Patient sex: M
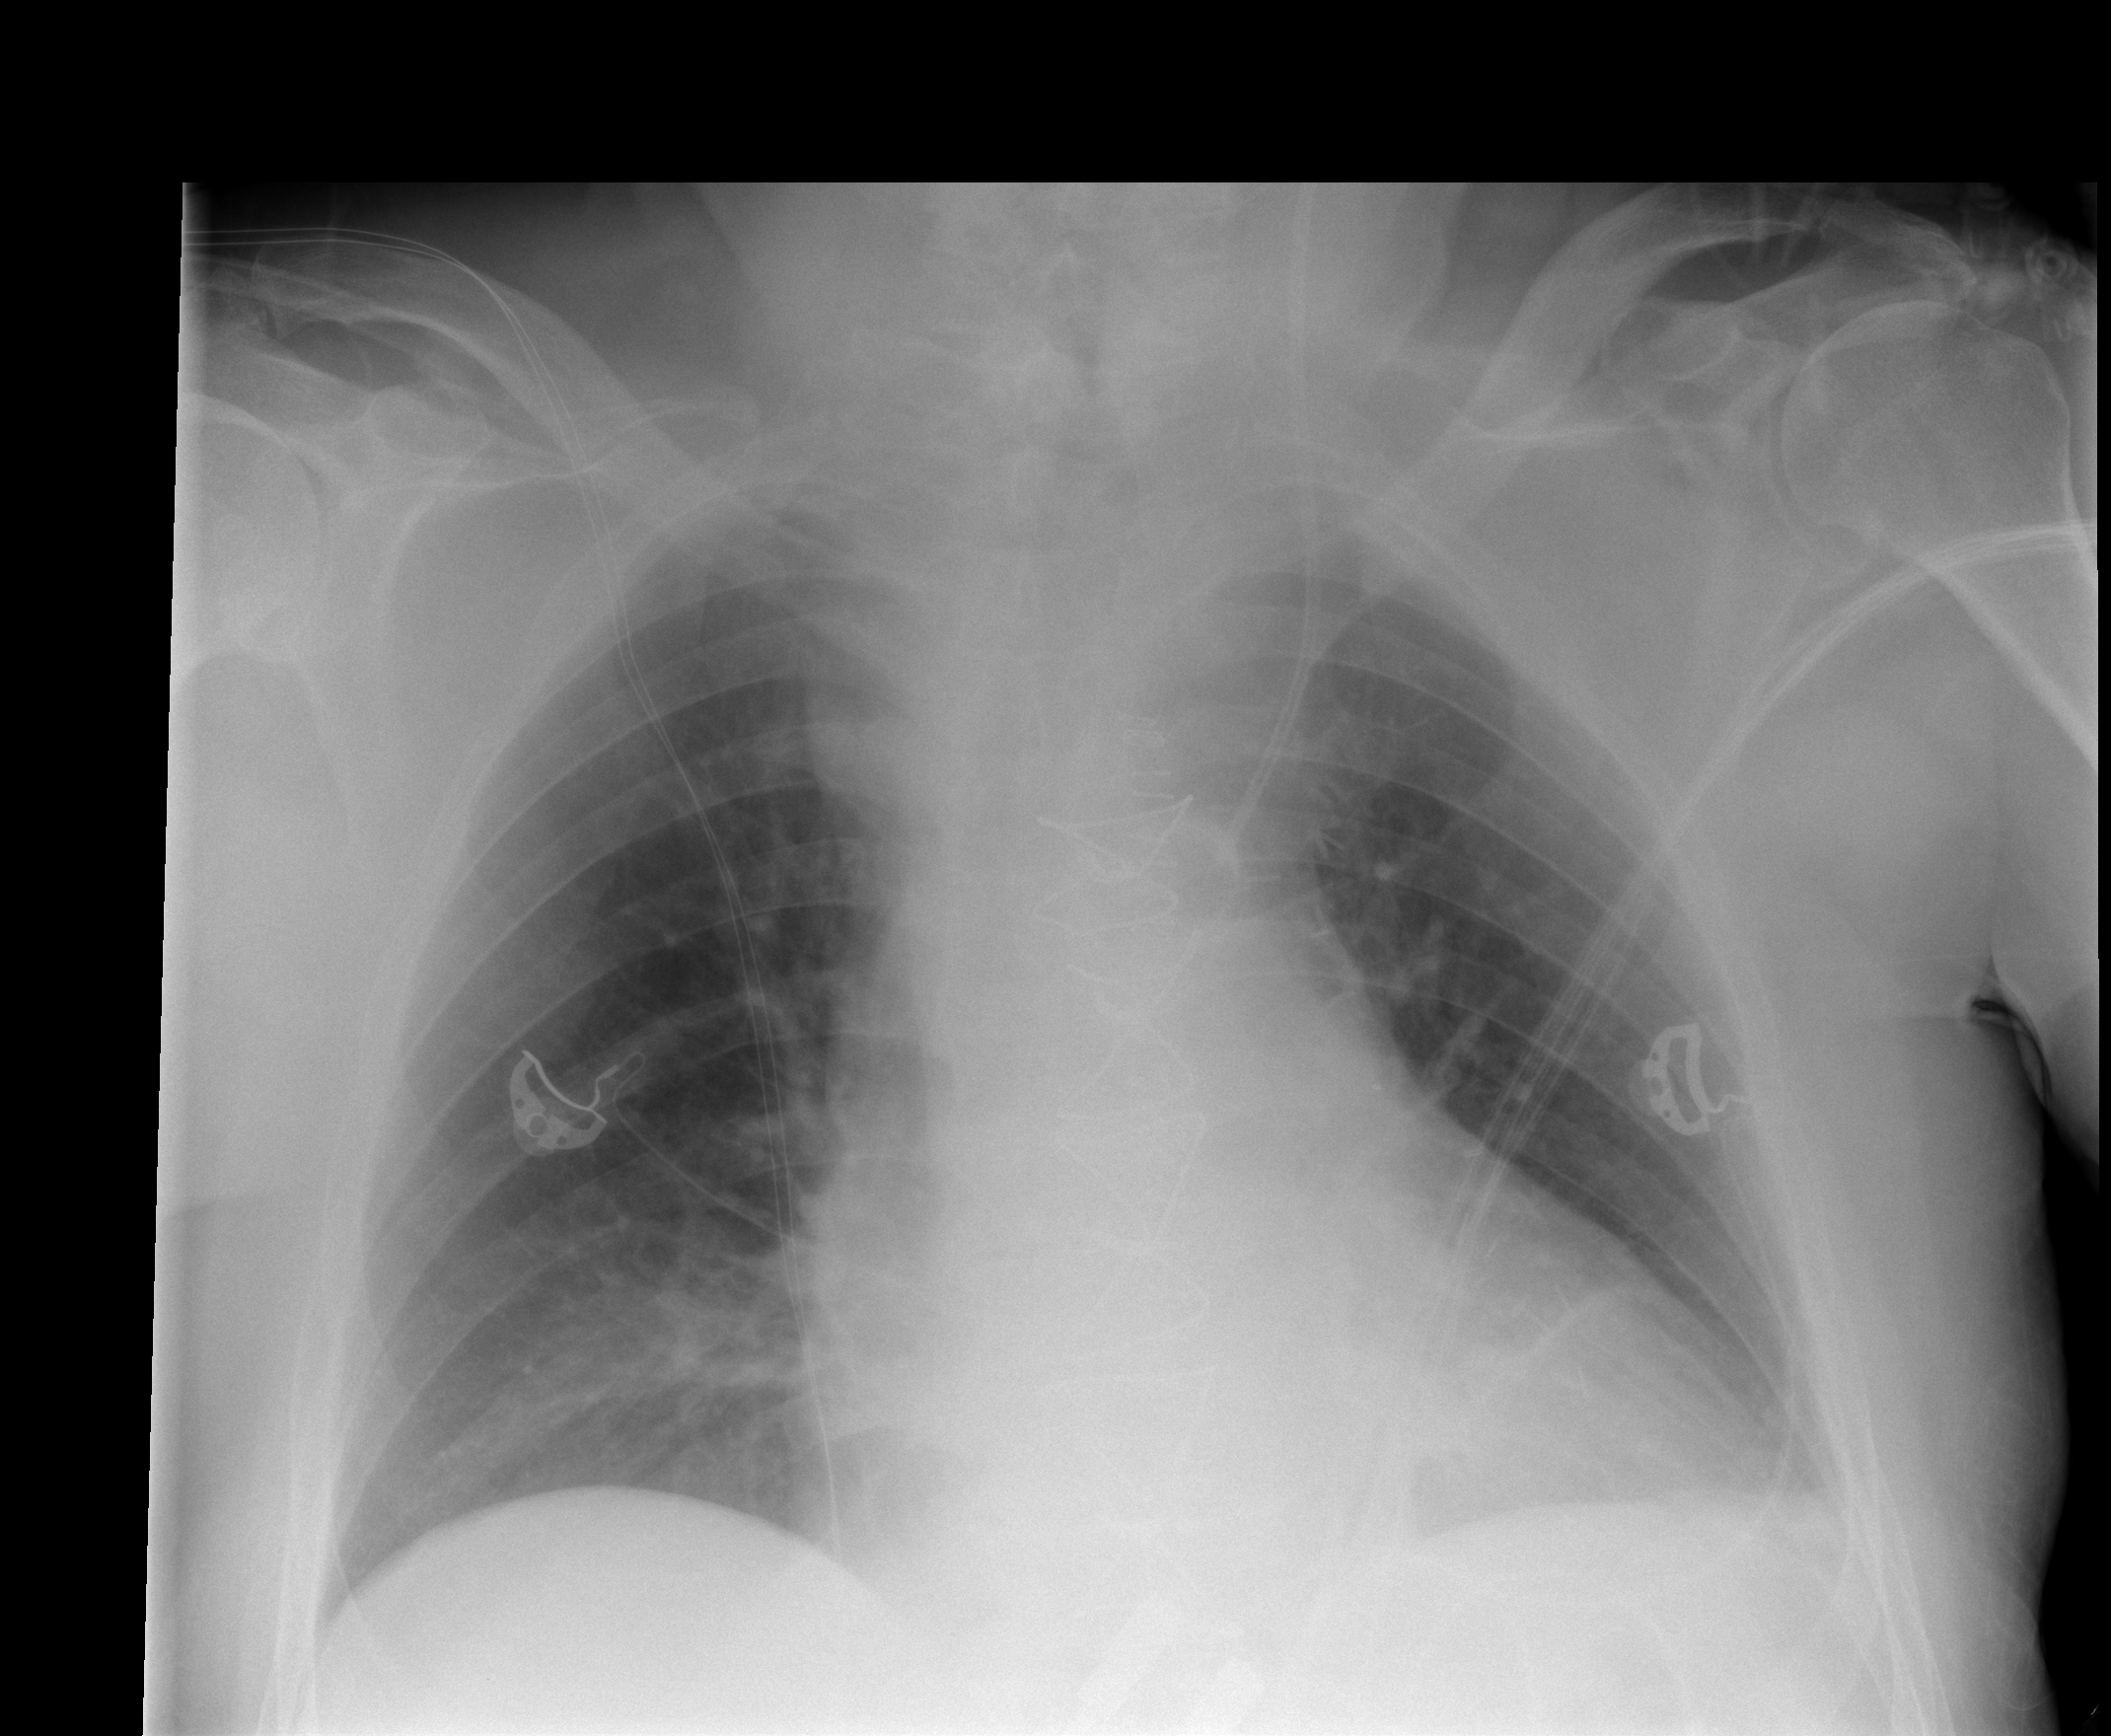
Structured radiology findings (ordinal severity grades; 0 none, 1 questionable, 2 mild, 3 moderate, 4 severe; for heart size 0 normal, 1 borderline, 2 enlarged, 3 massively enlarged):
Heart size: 2
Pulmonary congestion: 0
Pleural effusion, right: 0
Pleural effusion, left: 0
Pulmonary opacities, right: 0
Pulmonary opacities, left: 0
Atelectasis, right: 2
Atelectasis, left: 0